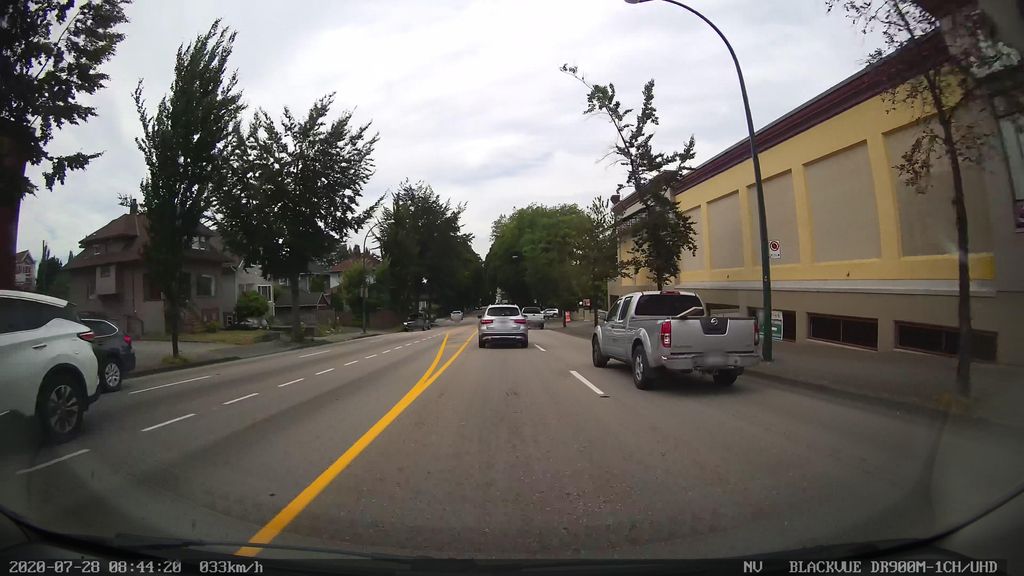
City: vancouver